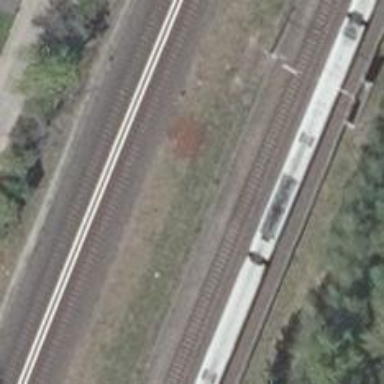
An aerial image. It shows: Milestone along the railway track with catenary mast.